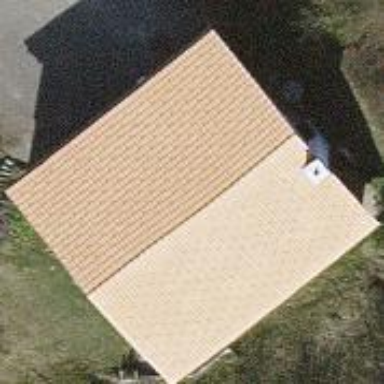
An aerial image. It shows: Simple and straightforward house.